Question: I'm designing a schedule for a company that will have multiple rectangles stacked vertically going down, but I have no idea how to modify the properties of a rectangle since I'm really not good at designing custom shapes in CSS. I was able to do a rectangle with just a border right <URL>.
Here is the CSS that I used to draw a rectangle:
'''
#box {
border:10px solid #000;
border-radius: 10px 40px 40px 10px;
width: 200px;
height: 100px;
background-color:#ccc;
}
'''
So far, I have a base, but I have no idea how to design the custom rectangle with a disappearing section on the border lines and another line going down. In the end, I want it to look like this:

Can anyone help me out design even 2 of these custom rectangle using CSS. I would really appreciate it as I can continue designing with a base custom rectangle. Thanks guys!
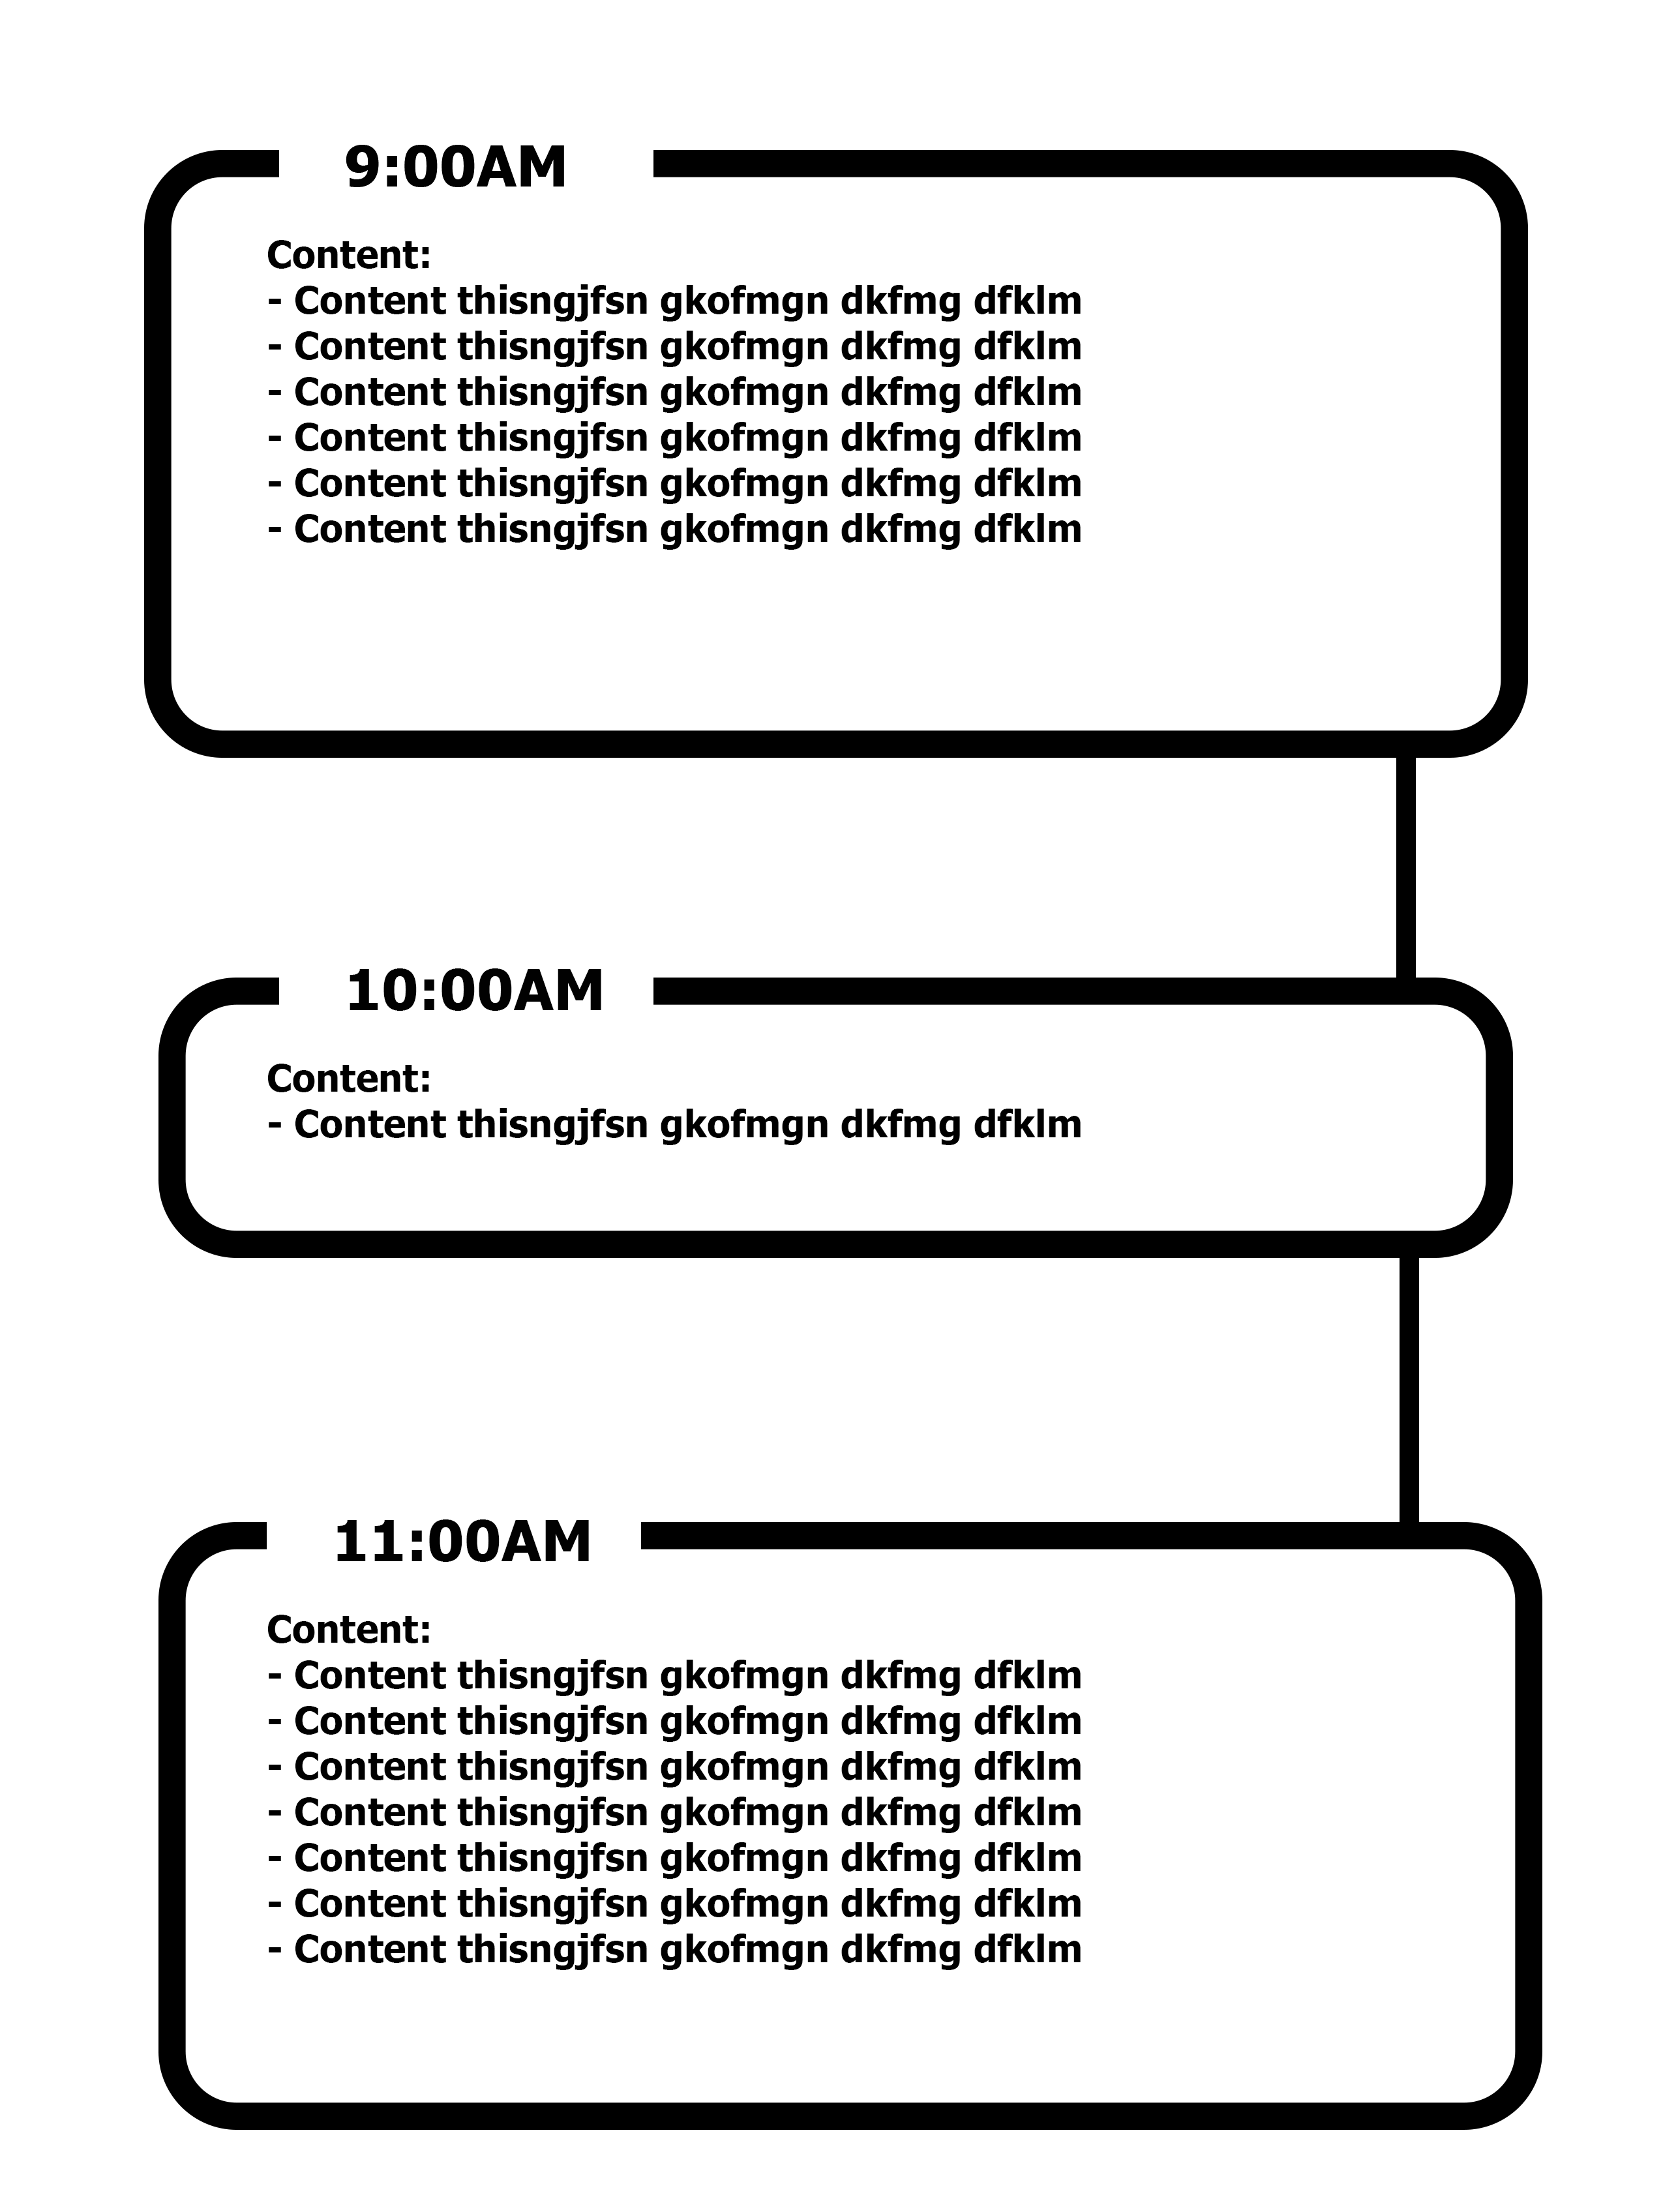
Answer: Here I've made a page as per the image you placed here. Check the <URL>.
'''
span {
font-size: 20px;
background: #fff;
position:absolute;
top: -20px;
right: 70px;
padding:4px;
}
p{
border-radius: 25px;
width: 250px;
height: 150px;
border:10px solid #000;
background-color:white;
position:relative;
padding-top:15px;
}
p:after{
position:absolute;
content: " ";
width:50px;
height:50px;
border-right:10px solid #000;
right:18px;
bottom:-55px;
}
p:last-child:after{border-right:0;}
'''
//
'''
<div id="box">
<p><span>Title will come here</span>so far, I have a base, but I have no idea how to customly design the rectangle with dissapearing section on the border lines and another line going down, the way I want it like this:</p>
<p><span>Title will come here</span>so far, I have a base, but I have no idea how to customly design the rectangle with dissapearing section on the border lines and another line going down, the way I want it like this:</p>
<p>><span>Title will come here</span>so far, I have a base, but I have no idea how to customly design the rectangle with dissapearing section on the border lines and another line going down, the way I want it like this:</p>
</div>
'''